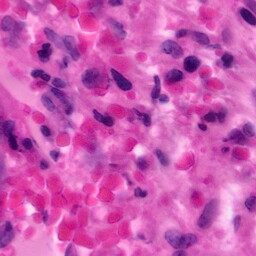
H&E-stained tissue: Pancreatic